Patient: sex M, age 53
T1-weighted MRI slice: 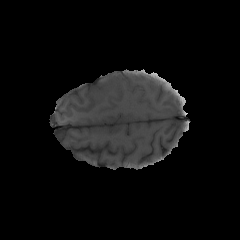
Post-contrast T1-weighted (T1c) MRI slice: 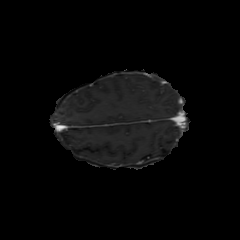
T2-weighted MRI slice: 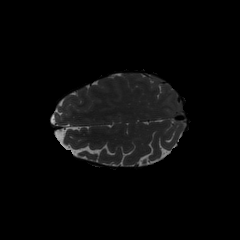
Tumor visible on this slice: no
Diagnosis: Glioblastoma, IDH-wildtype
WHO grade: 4